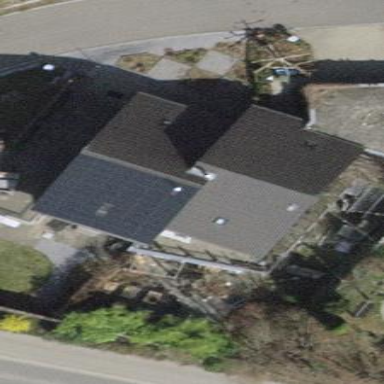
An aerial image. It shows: Terrace building.